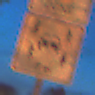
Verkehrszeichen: CarsharingfahrzeugeFrei
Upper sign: BeginnEingeschraenktesHalteverbotZone
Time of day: Night
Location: Outdoor (Urban)
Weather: PartlyCloudy
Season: NotSpecified
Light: Artificial